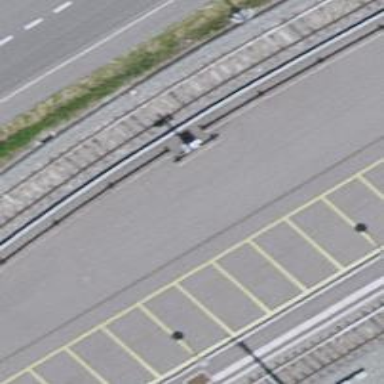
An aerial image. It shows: Guard rail as barrier.